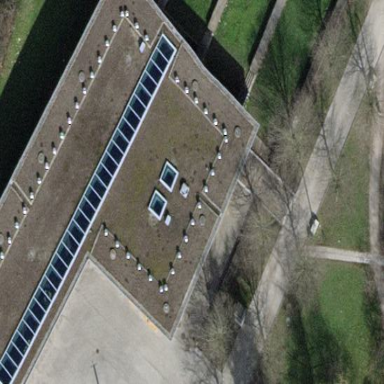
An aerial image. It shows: Community centre building.